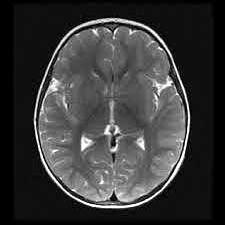
Label: notumor